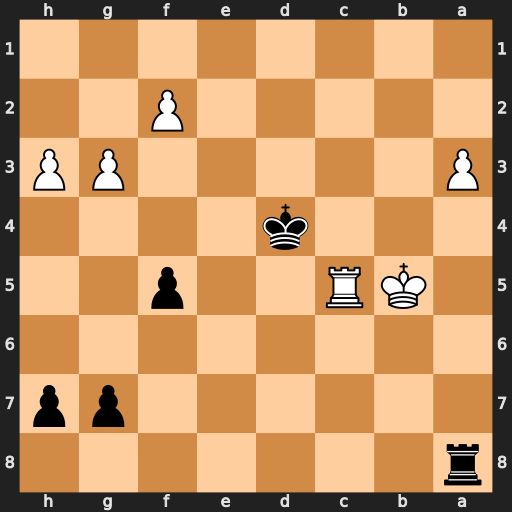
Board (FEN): r7/6pp/8/1KR2p2/3k4/P5PP/5P2/8
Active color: b
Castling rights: -
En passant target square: -
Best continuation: Rb8+ Kc6 Rc8+ Kb6 Rxc5